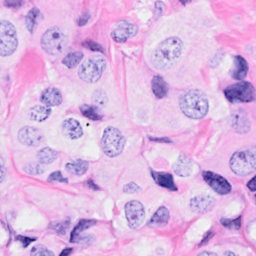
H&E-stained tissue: Breast